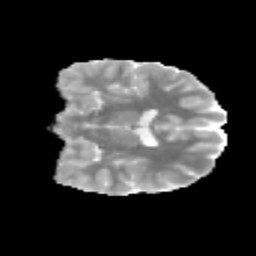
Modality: MD
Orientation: coronal
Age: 13
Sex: male
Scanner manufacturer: siemens
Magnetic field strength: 3 T
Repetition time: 3.8 s
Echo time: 0.07 s